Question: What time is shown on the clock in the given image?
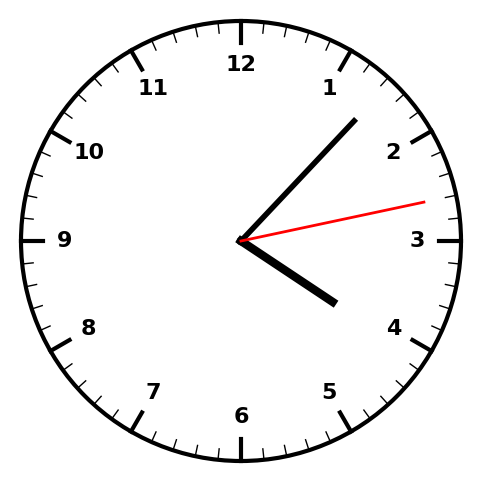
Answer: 04:07:13